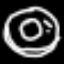
Label: donut